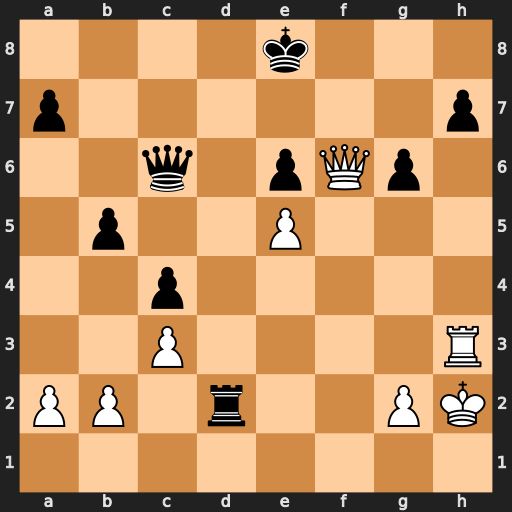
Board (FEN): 4k3/p6p/2q1pQp1/1p2P3/2p5/2P4R/PP1r2PK/8
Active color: w
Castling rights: -
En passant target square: -
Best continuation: Qh8+ Kd7 Rxh7#